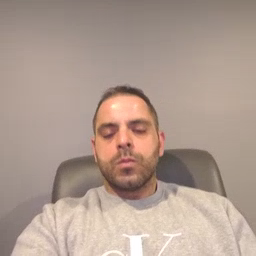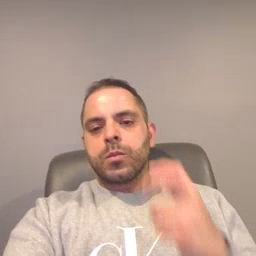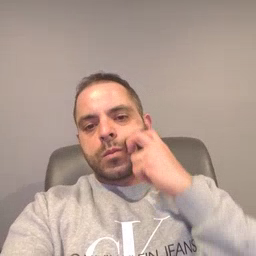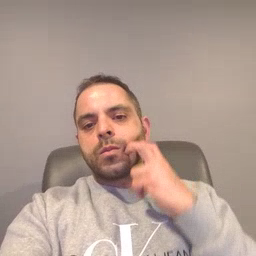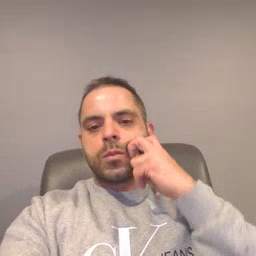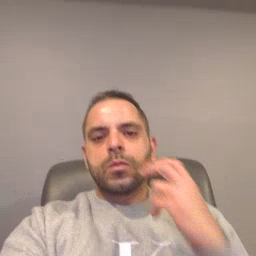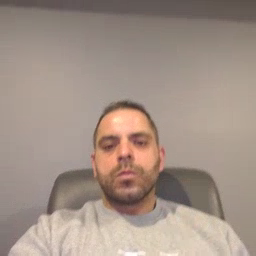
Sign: gum